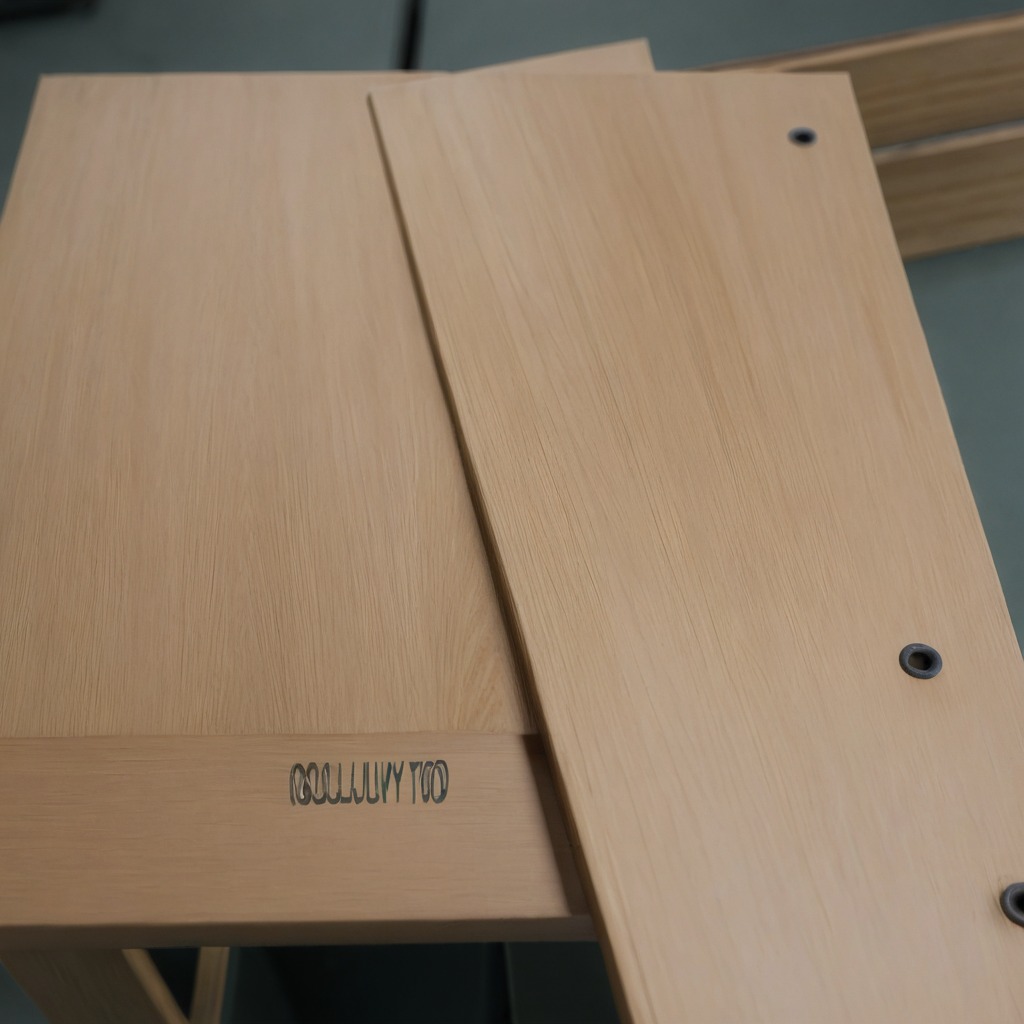
A coiled metal spring is lying on a workbench inside a coastal fishing gear workshop.